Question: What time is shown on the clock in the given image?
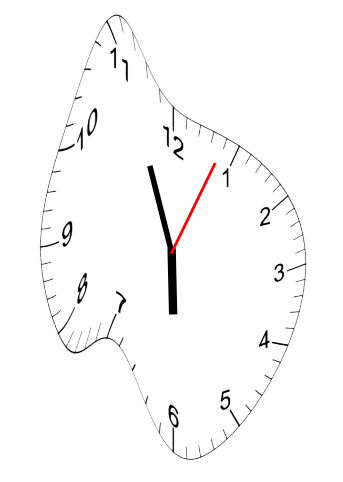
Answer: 05:56:04